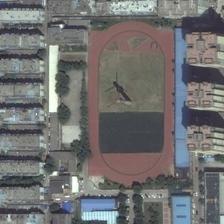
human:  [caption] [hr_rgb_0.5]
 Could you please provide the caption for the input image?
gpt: a playground is surrounded by some green trees and many buildings .

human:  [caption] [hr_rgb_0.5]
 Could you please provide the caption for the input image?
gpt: what surround this playground with a peculiar buildings are rows of edifices .

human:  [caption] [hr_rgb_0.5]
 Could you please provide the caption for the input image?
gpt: many buildings and some green trees are around a playground .

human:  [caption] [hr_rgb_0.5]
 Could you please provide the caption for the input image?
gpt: many buildings and some trees are around a playground .

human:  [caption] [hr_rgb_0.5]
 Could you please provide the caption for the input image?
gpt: many buildings and some trees are around a playground .